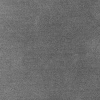
Atmospheric dust classification: dusty